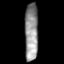
Tissue: prostate
Cell type: Myeloid cells
Senescence score: 0.3366
Nuclear area (px): 781
Mean DAPI intensity: 143.292